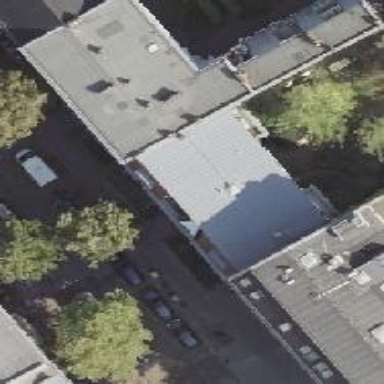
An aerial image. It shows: Office building with saltbox-shaped roof.